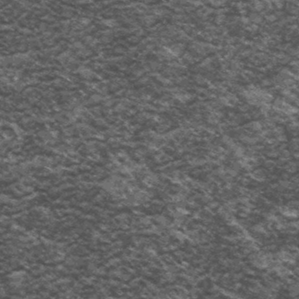
Label: frost